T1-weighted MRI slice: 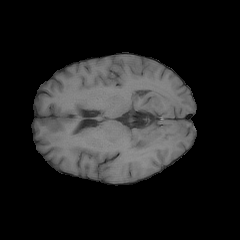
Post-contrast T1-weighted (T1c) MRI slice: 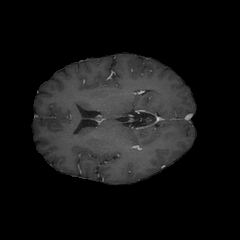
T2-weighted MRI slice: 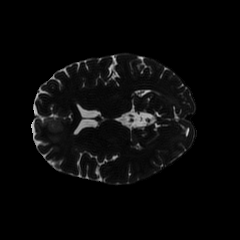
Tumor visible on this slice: yes